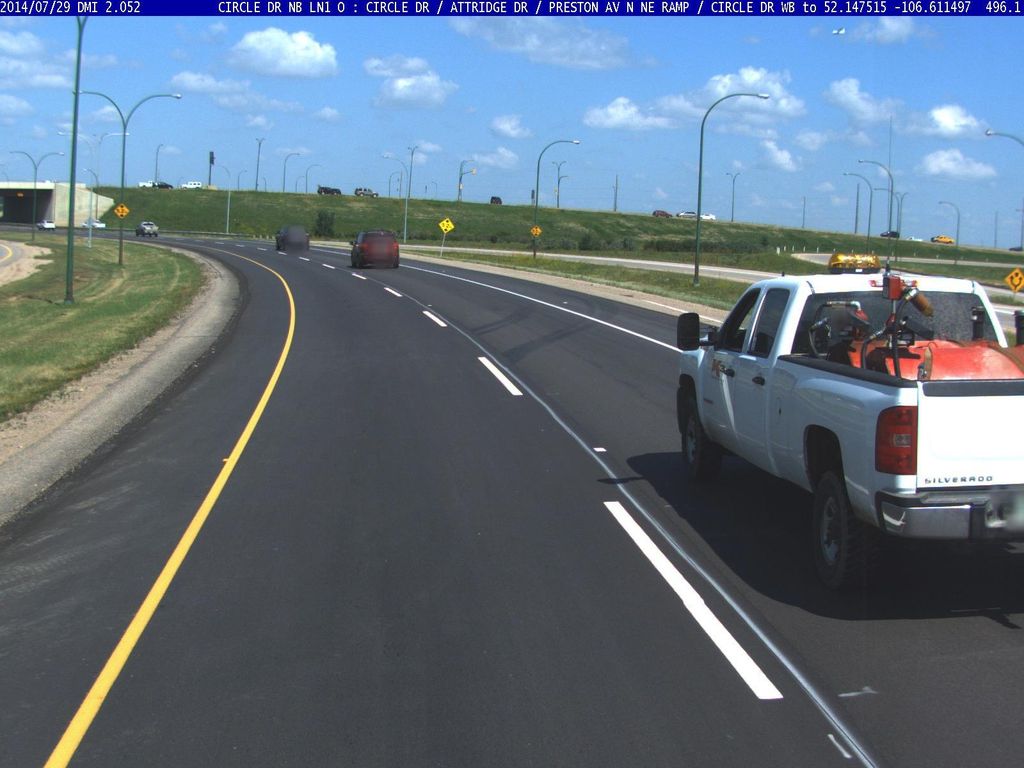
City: saskatoon